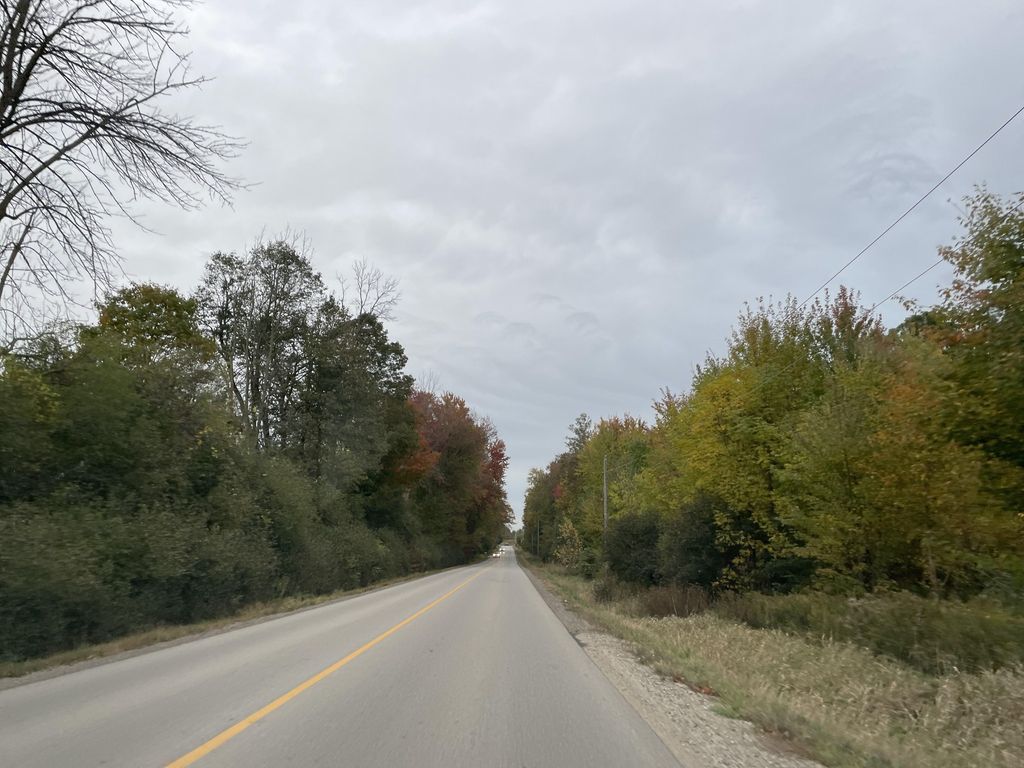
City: kitchener-waterloo